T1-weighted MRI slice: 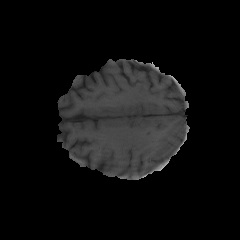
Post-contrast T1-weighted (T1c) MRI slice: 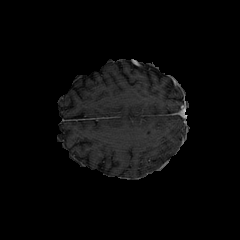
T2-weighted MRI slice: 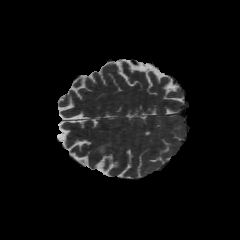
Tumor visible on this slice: no